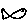
Label: fish